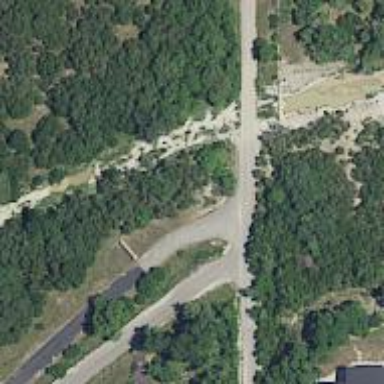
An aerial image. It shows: Service road with asphalt surface leading to low water crossing bridge.